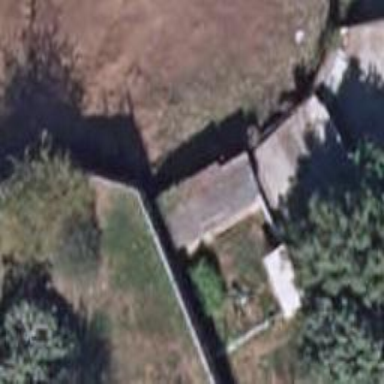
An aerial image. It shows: Fence.